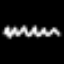
Label: squiggle